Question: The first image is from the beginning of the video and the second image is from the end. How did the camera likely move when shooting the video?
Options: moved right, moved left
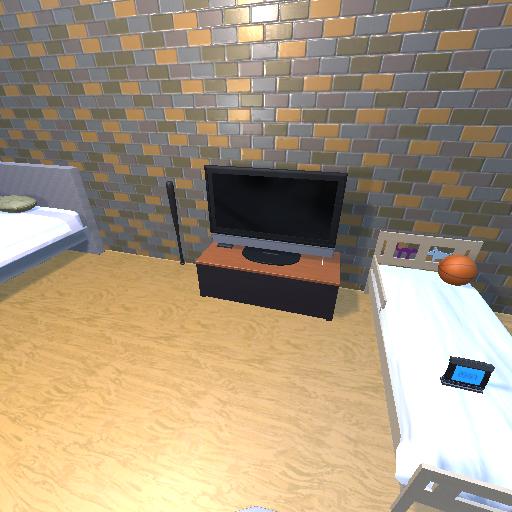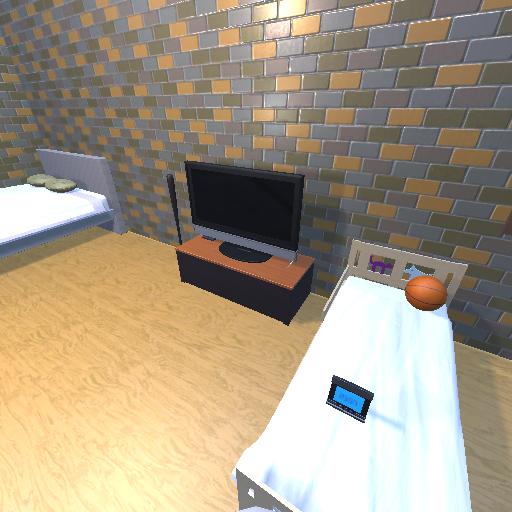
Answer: moved right